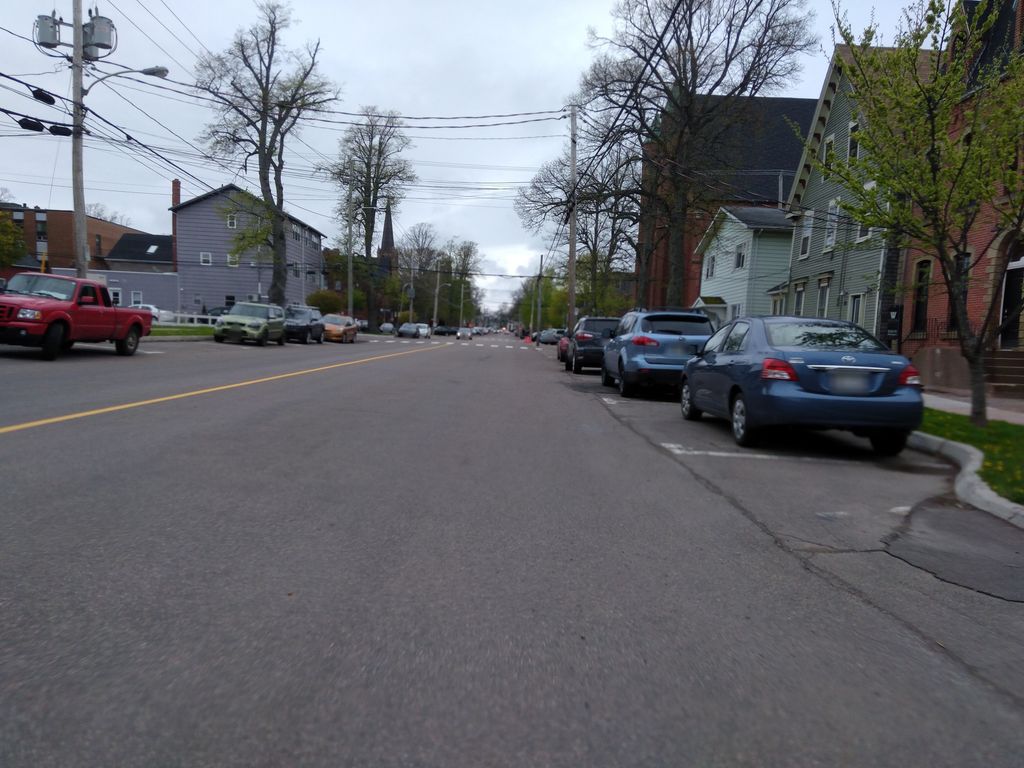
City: charlottetown